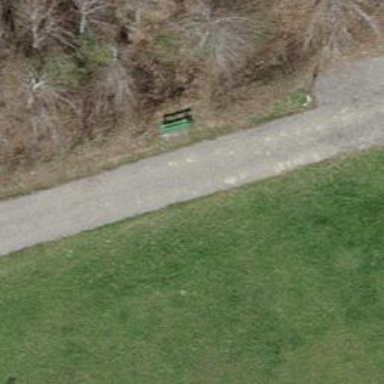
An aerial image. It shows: Bench for seating.